Interaction volume radius: 5 \u00c5
Interaction volume height: 25 \u00c5
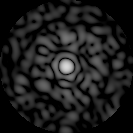
Disorder parameter: 0.7853